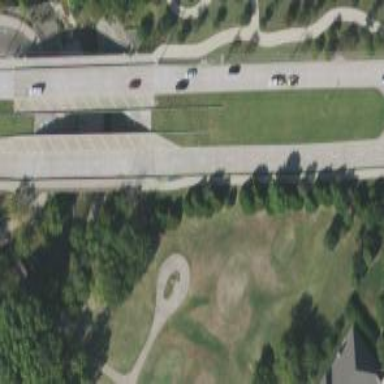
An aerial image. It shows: Secondary road with bridge and separate sidewalks.